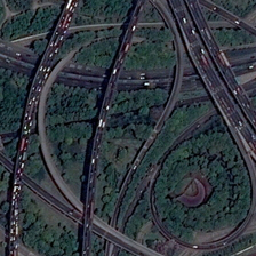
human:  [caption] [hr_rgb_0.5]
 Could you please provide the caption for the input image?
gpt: There are many towering trees around the viaduct.

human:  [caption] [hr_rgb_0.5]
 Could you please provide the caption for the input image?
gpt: There are many tall trees planted around the viaduct.

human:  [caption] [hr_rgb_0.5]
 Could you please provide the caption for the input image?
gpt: There are many tall trees around the bridge.

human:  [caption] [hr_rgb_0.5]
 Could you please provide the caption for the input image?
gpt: There are many tall and short trees near the viaduct.

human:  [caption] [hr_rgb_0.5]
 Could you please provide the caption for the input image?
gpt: There are many tall trees around the viaduct.